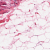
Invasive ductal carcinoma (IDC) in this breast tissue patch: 0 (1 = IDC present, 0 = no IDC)